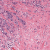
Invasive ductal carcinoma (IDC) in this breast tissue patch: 1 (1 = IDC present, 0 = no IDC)